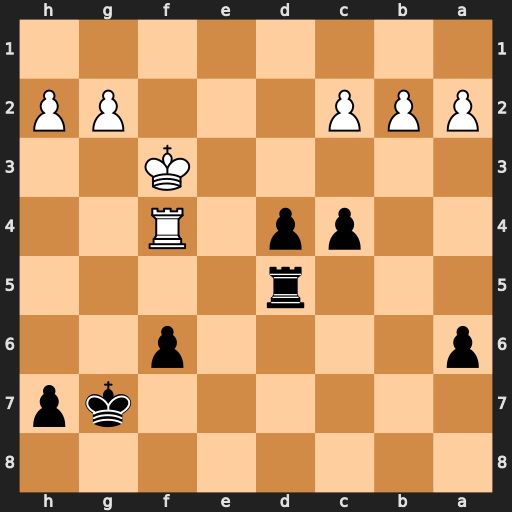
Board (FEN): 8/6kp/p4p2/3r4/2pp1R2/5K2/PPP3PP/8
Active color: b
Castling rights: -
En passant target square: -
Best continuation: d3 cxd3 cxd3 Ke4 d2 Kxd5 d1=Q+